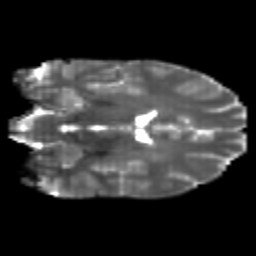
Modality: T2w
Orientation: coronal
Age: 20
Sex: male
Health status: healthy
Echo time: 0.074 s